Field crop: maize
Growth stage: 2
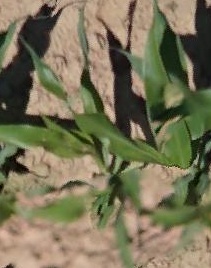
Species: maize